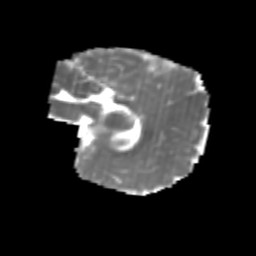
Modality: MD
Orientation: sagittal
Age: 6
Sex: female
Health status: healthy